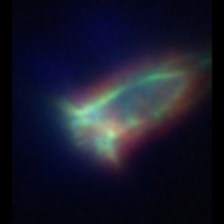
Taxon: Tintinnid
Group: Other